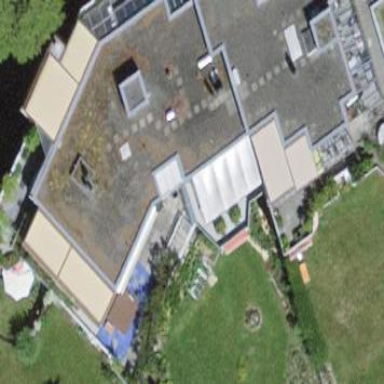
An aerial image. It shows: Residential building with flat roof.